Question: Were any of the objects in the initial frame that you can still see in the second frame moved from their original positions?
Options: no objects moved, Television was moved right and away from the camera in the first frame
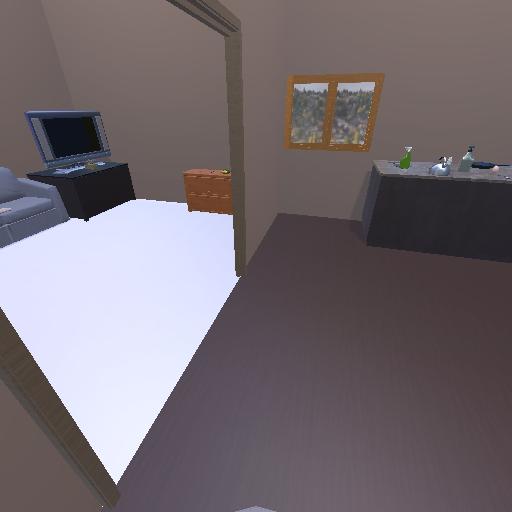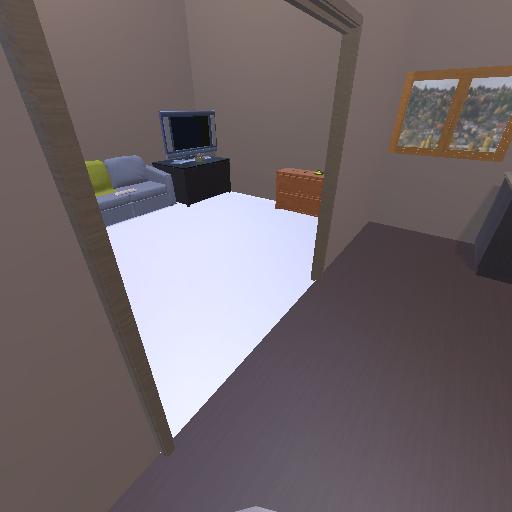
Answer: no objects moved